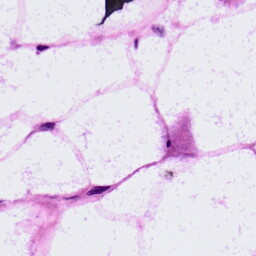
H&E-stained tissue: LymphNode